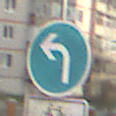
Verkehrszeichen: VorgeschriebeneFahrtrichtungLinks
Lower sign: EinspurigeFahrzeugeFrei5
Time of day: MorningAfternoon
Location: Outdoor (Urban)
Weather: PartlyCloudy
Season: NotSpecified
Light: Natural